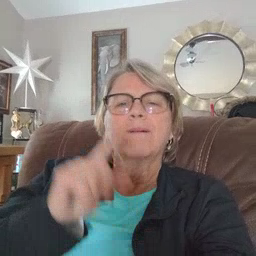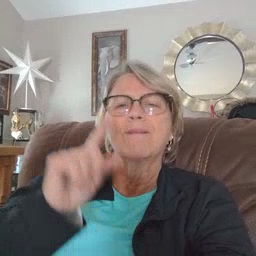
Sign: many